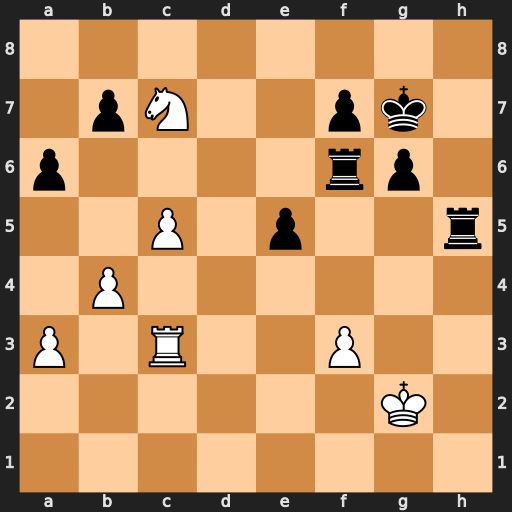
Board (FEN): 8/1pN2pk1/p4rp1/2P1p2r/1P6/P1R2P2/6K1/8
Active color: w
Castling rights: -
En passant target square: -
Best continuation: Ne8+ Kf8 Nxf6